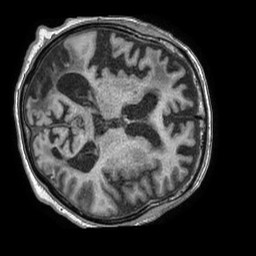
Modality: T1w
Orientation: axial
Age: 88
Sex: male
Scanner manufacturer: philips
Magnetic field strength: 1.5 T
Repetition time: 0.00751 s
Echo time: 0.003414 s